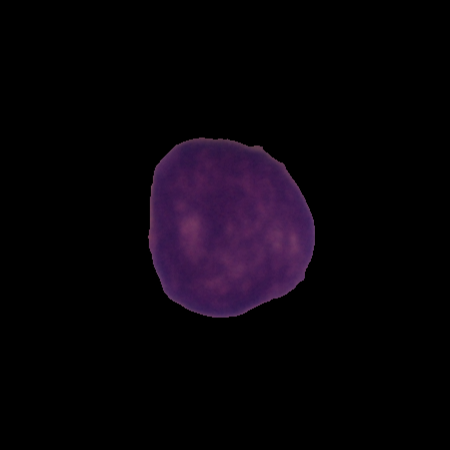
Label: cancer